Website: home-depot
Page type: payment
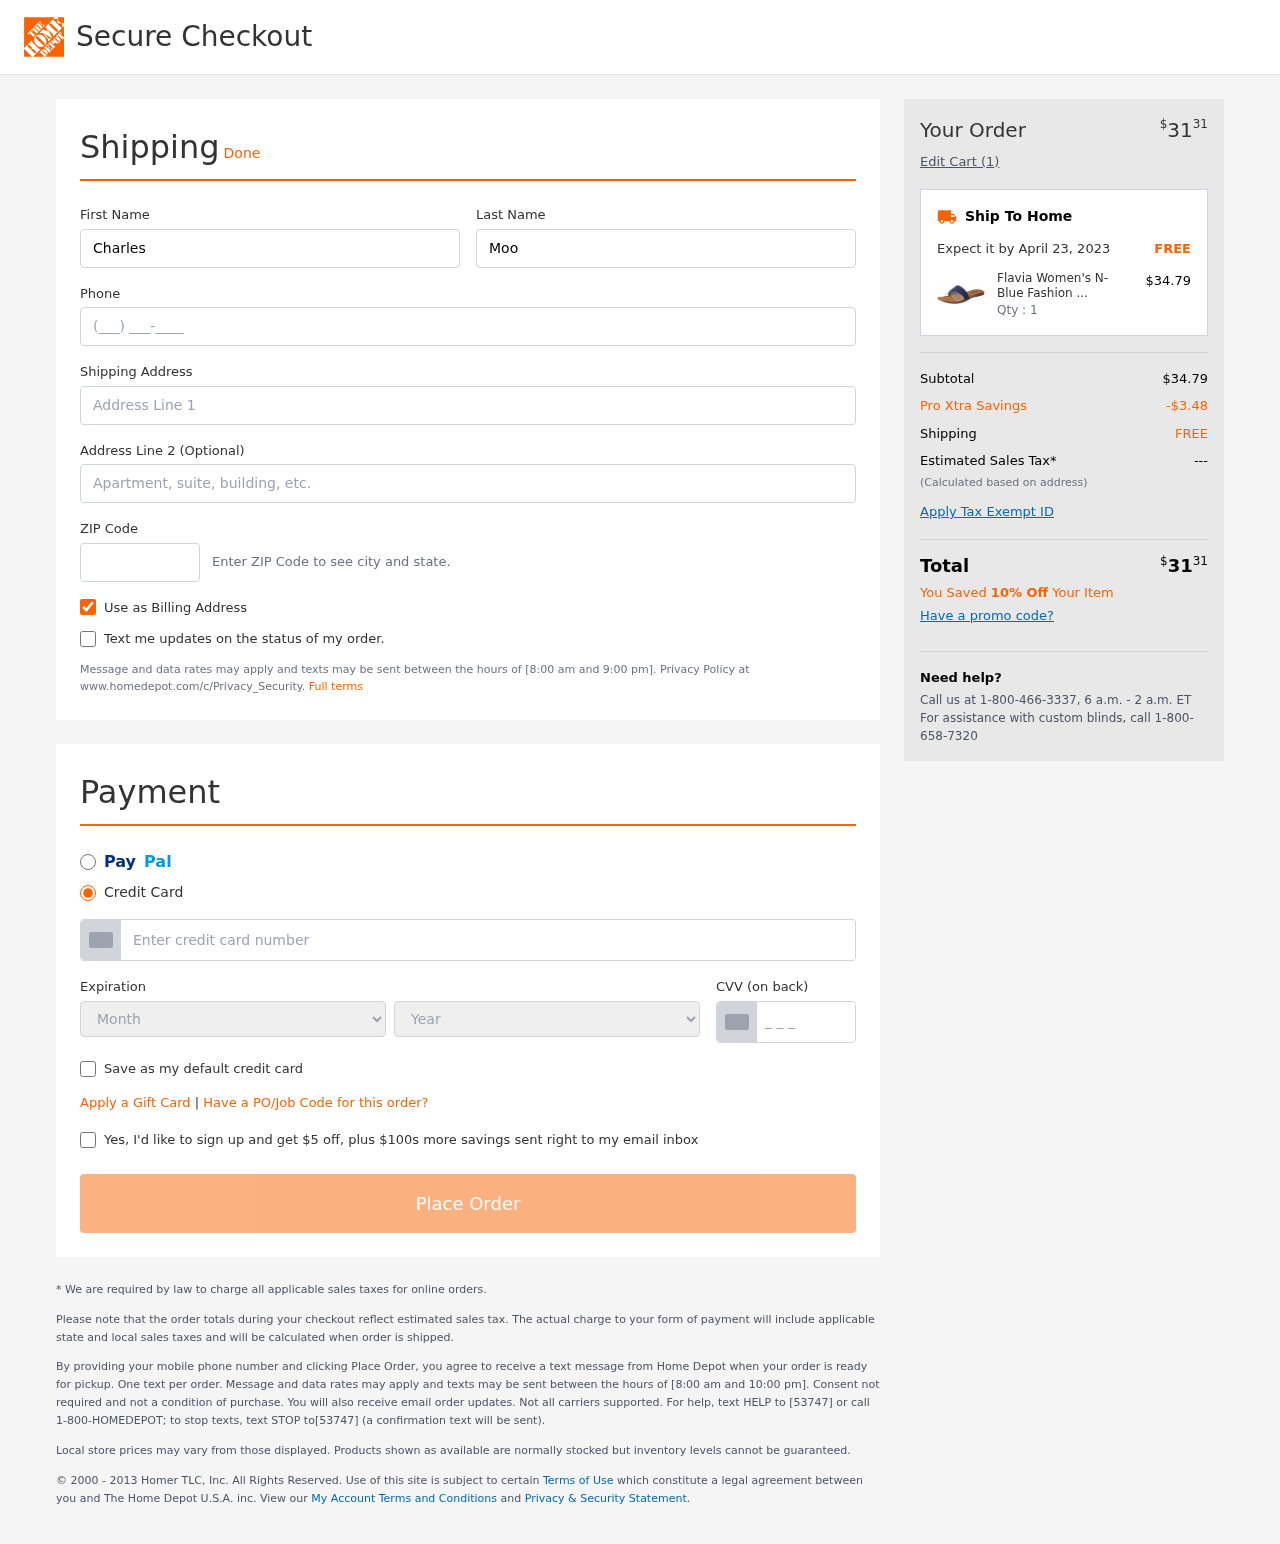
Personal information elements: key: PII_CARD_CVV
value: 697
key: PII_CARD_EXPIRY_MONTH
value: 09
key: PII_CARD_EXPIRY_YEAR
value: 30
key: PII_CARD_NUMBER
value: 4226 2531 3805 9493
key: PII_FIRSTNAME
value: Charles
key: PII_LASTNAME
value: Moore
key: PII_PHONE
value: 2222827040
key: PII_POSTCODE
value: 43465
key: PII_STREET
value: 398 Lisa Inlet
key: PII_STREET2
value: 3689 Curtis Alley
Product elements: key: PRODUCT1_NAME
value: Flavia Women's N-Blue Fashion Slippers-7 UK (39 EU) (8 US) (FL/246/NVY-BLU)
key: PRODUCT1_PRICE
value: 34.79
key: PRODUCT1_QUANTITY
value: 1
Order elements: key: ORDER_TOTAL
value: $3131
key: ORDER_NUM_ITEMS
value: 1
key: ORDER_DELIVERY_DATE
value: April 23, 2023
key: ORDER_SUBTOTAL
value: $34.79
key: ORDER_DISCOUNT
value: -$3.48
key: ORDER_SHIPPING_COST
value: FREE